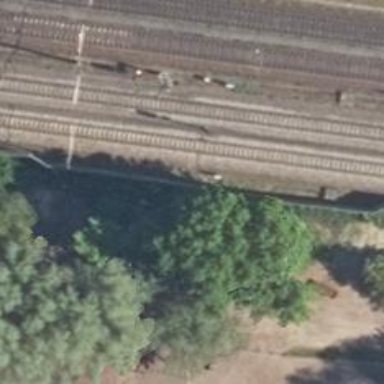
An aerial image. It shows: Railway signal.